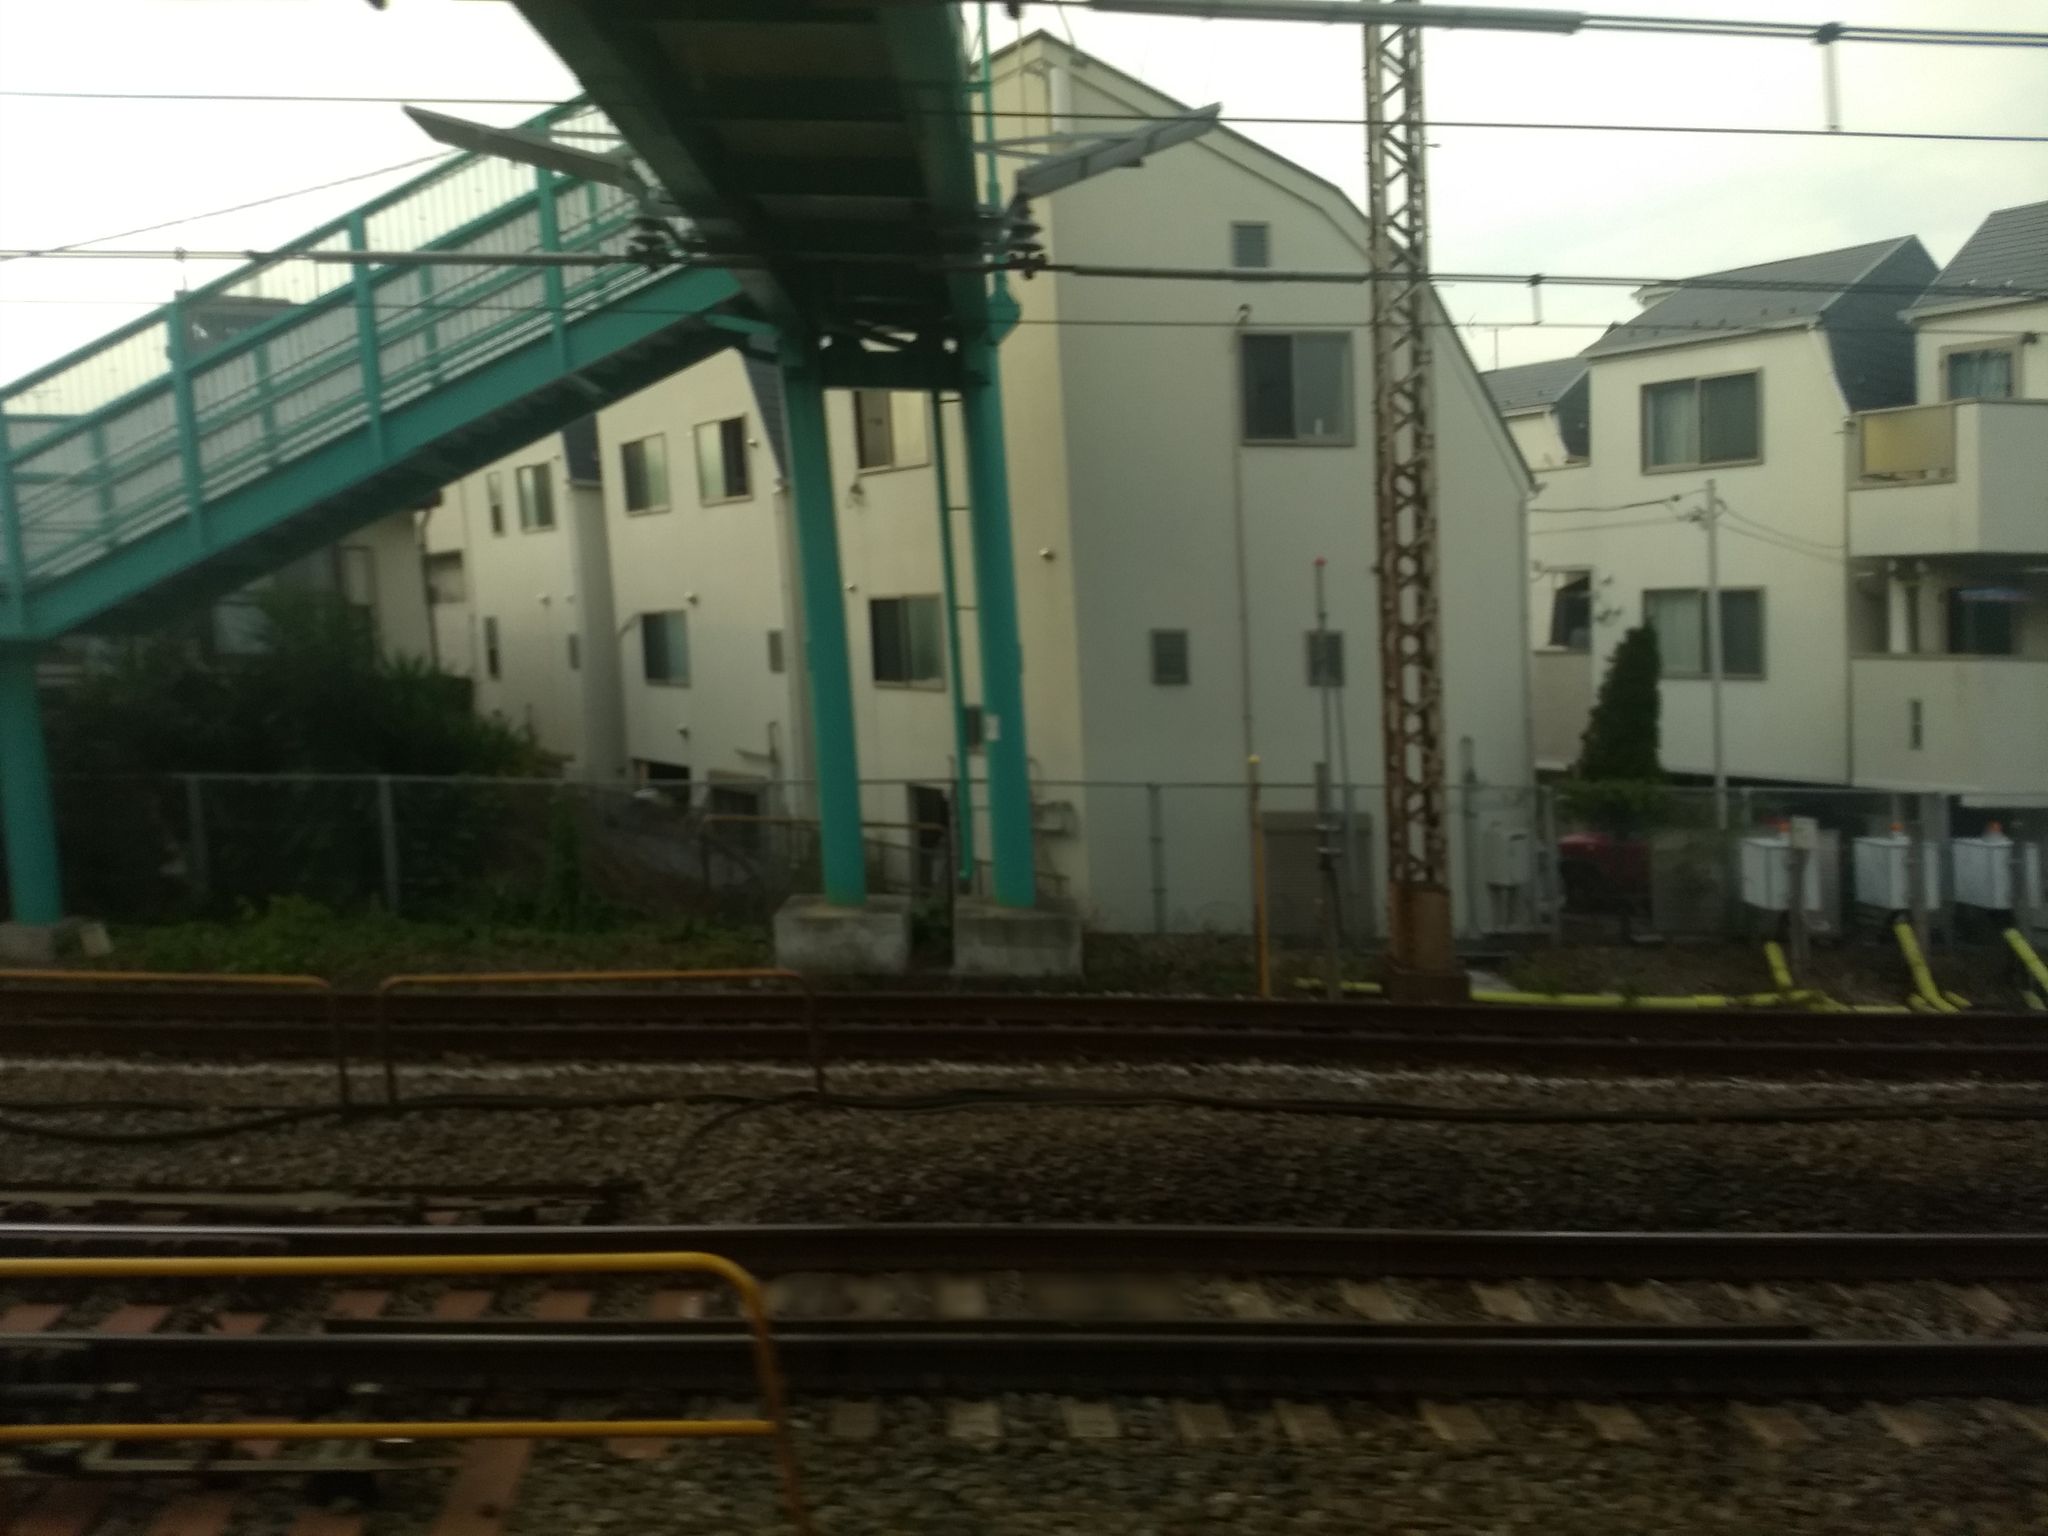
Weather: cloudy
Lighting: day
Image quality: good
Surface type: railway
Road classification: steps, residential, footway
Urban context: urban centre
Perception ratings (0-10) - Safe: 1.84, Lively: 4.17, Beautiful: 3.44, Boring: 5.19, Depressing: 1.75, Wealthy: 3.82